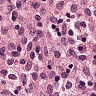
Metastatic tissue present: no